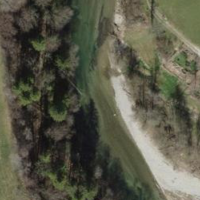
EUNIS habitat code: 15
Species observed at this site:
Petasites hybridus
Potamopyrgus antipodarum
Tussilago farfara